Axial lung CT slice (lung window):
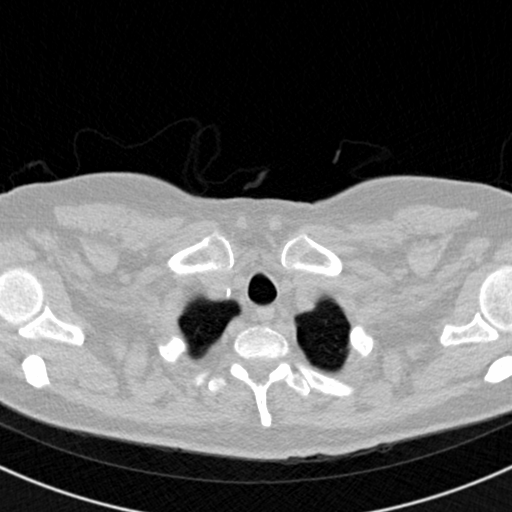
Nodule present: no